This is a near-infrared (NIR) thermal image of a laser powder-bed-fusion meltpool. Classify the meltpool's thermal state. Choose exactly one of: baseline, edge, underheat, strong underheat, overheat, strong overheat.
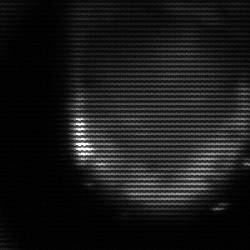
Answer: edge